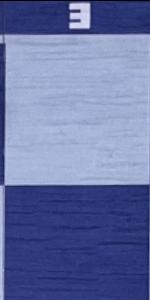
Label: Empty